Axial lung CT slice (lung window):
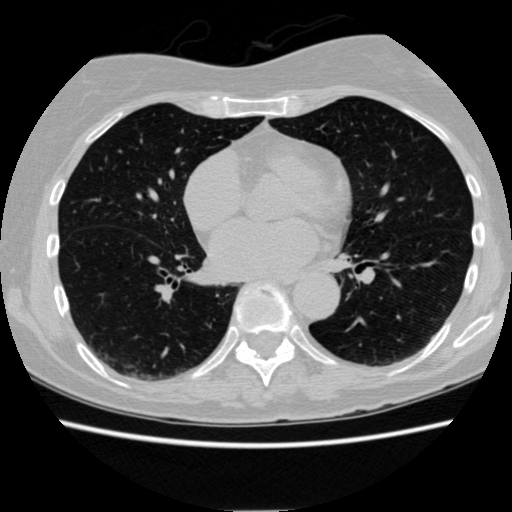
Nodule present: no